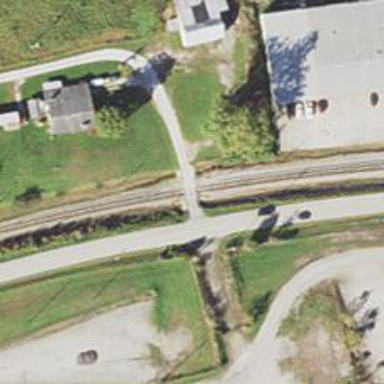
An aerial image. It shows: Level crossing along the railway.